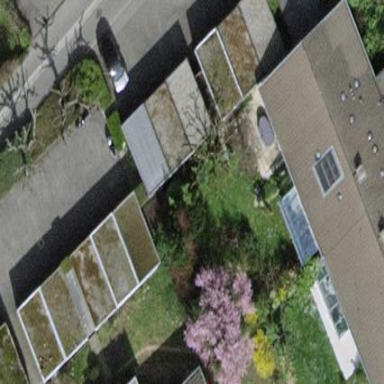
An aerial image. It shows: Garden surrounded by fence.